【题型】解答题　【知识点】函数　【难度】easy
已知函数$y=f(x)$，其中$f(x)=A\tan(\omega x+\varphi)$，（$\omega>0$，$|\varphi|<\dfrac{\pi}{2}$），$y=f(x)$\\
的部分图像如下图.\\

(1)求$A$，$\omega$，$\varphi$的值；\\
(2)求$y=f(x)$的单调增区间，
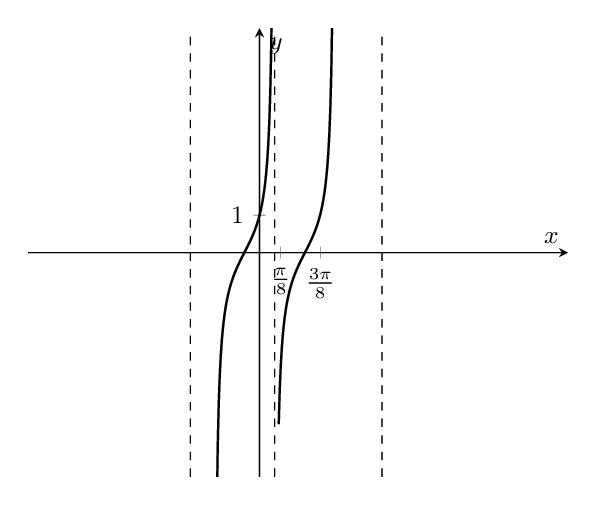
【解答】
\noindent \textbf{【答案】}(1)$A=1,\omega=2,\varphi=\dfrac{\pi}{4}$\\
(2)$\left(\dfrac{k\pi}{2}-\dfrac{3\pi}{8},\dfrac{k\pi}{2}+\dfrac{\pi}{8}\right),k\in\mathbb{Z}$\\
\noindent \textbf{【分析】}(1)根据函数图像上的特殊点求得$A$，$\omega$，$\varphi$的值.\\
(2)利用整体代入法求得$f(x)$的递增区间.\\
\noindent \textbf{【详解】}(1)根据函数图像可知，$\dfrac{T}{2}=\dfrac{3\pi}{8}-\dfrac{\pi}{8}=\dfrac{\pi}{4},T=\dfrac{\pi}{2}=\dfrac{\pi}{\omega},\omega=2$，\\
所以$f(x)=A\tan(2x+\varphi)$，\\
$f(x)$过点$(0,1)$和点$\left(\dfrac{3\pi}{8},0\right)$，\\
所以$\begin{cases}A\tan\varphi=1\\A\tan\left(\dfrac{3\pi}{4}+\varphi\right)=0\end{cases}$，\\
由于$-\dfrac{\pi}{2}<\varphi<\dfrac{\pi}{2}$，所以$\dfrac{\pi}{4}<\dfrac{3\pi}{4}+\varphi<\dfrac{5\pi}{4}$，\\
则$\dfrac{3\pi}{4}+\varphi=\pi,\varphi=\dfrac{\pi}{4}$，所以$A=1$，\\
所以$f(x)=\tan\left(2x+\dfrac{\pi}{4}\right)$.\\
(2)由$k\pi-\dfrac{\pi}{2}<2x+\dfrac{\pi}{4}<k\pi+\dfrac{\pi}{2}$，\\
解得$\dfrac{k\pi}{2}-\dfrac{3\pi}{8}<x<\dfrac{k\pi}{2}+\dfrac{\pi}{8}$，\\
所以$f(x)$的单调递增区间为$\left(\dfrac{k\pi}{2}-\dfrac{3\pi}{8},\dfrac{k\pi}{2}+\dfrac{\pi}{8}\right),k\in\mathbb{Z}$.